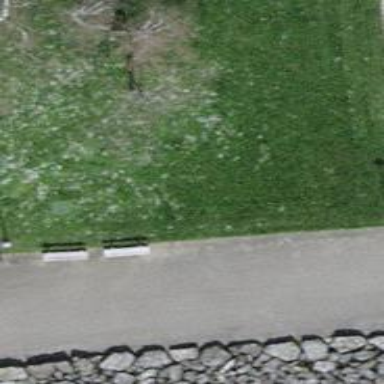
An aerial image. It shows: Bench.